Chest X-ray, AP view. Patient: 43 years old, sex F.
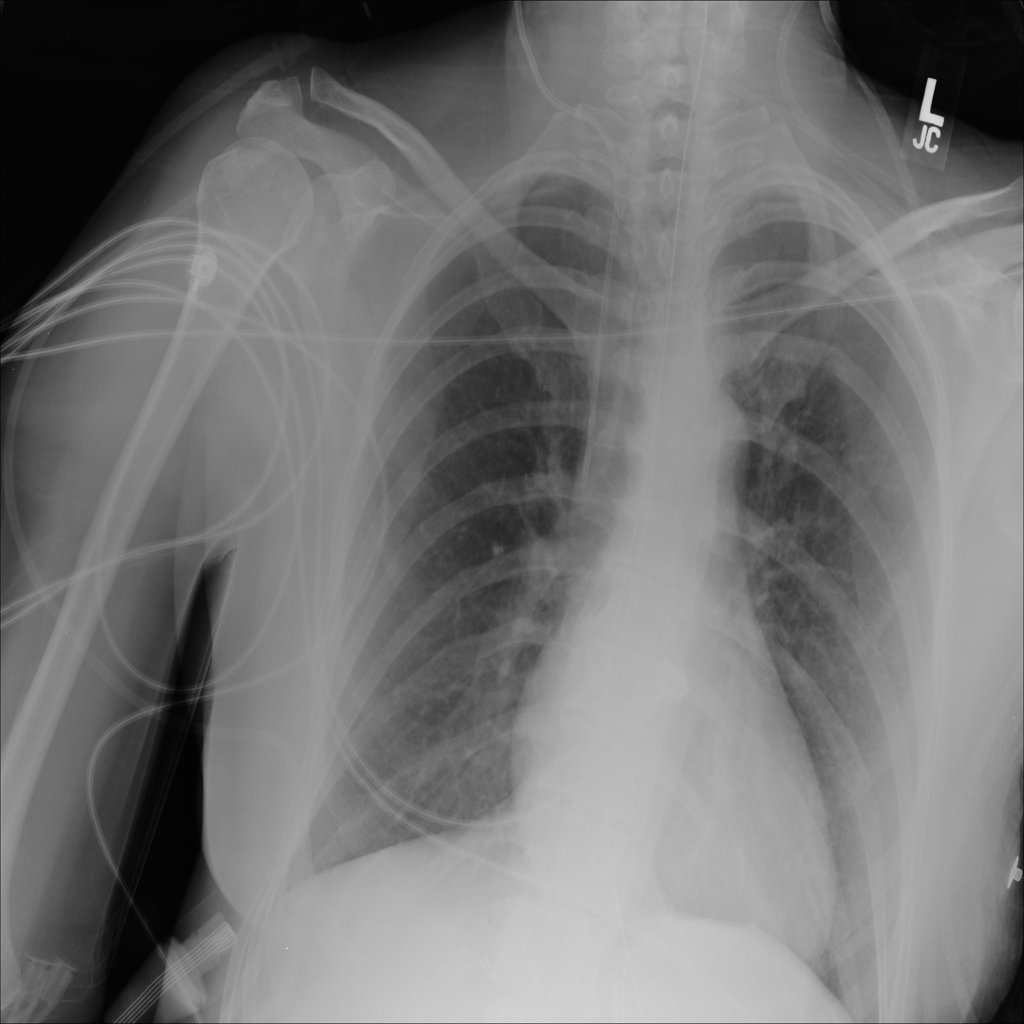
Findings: No Finding